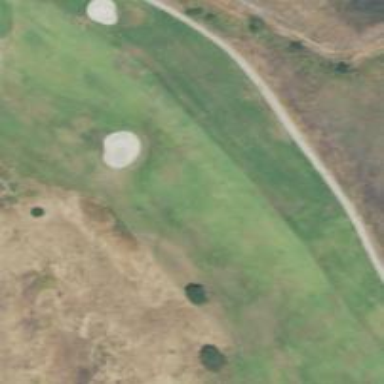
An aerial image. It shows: Golf hole.